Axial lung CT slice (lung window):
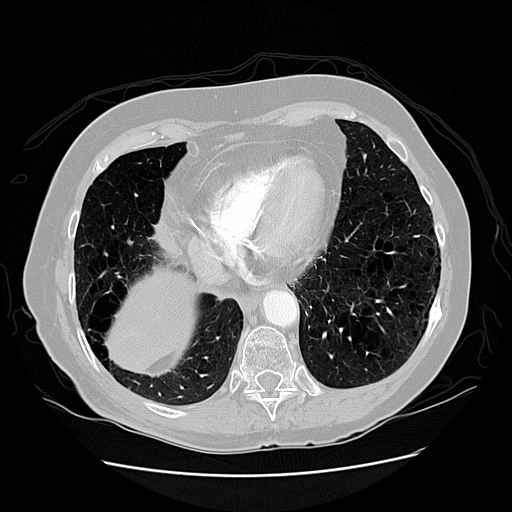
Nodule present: no